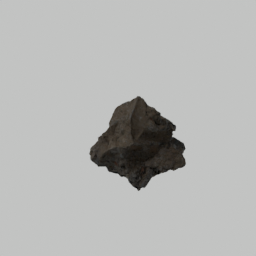
Label: architecture